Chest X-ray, PA view. Patient: 71 years old, sex F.
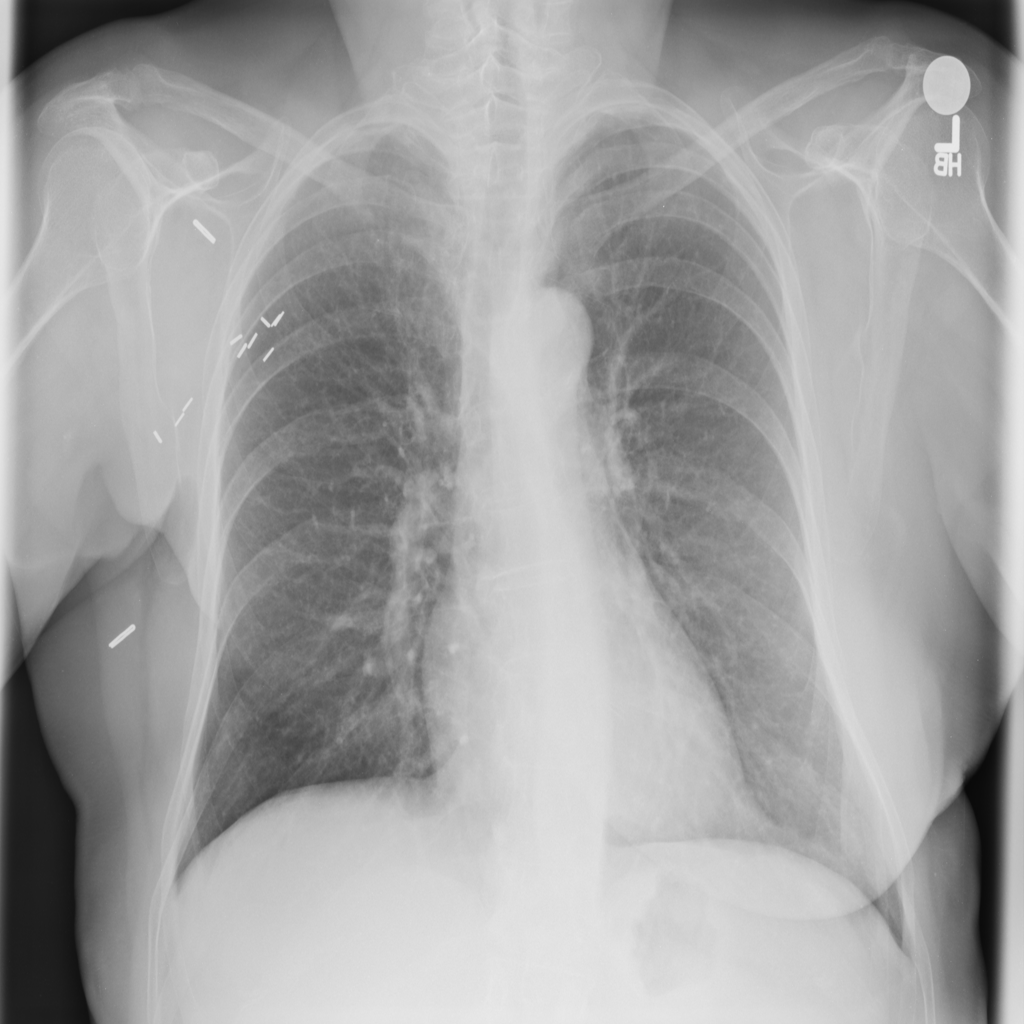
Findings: No Finding